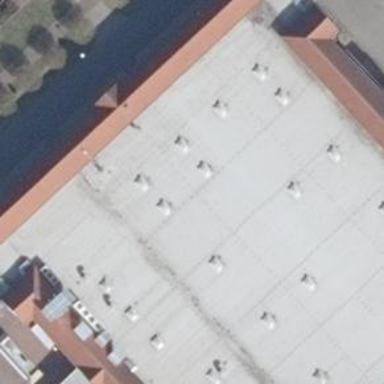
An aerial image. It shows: Building with gabled roof.